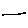
Label: line